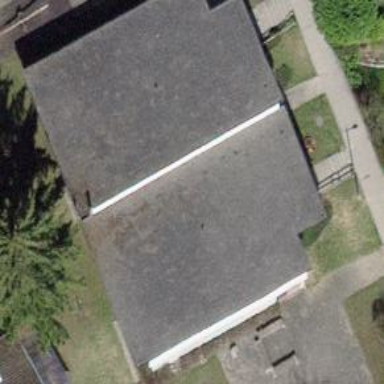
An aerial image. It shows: Kindergarten.